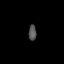
Tissue: prostate
Cell type: Epithelial cells
Senescence score: 0.351
Nuclear area (px): 123
Mean DAPI intensity: 80.122